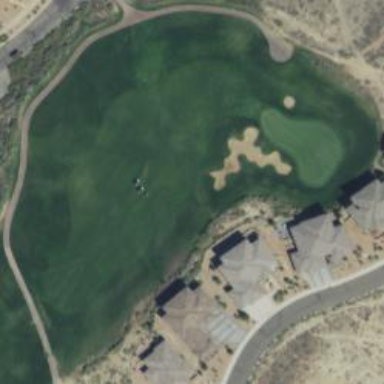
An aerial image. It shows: Rough area on grassy golf course.